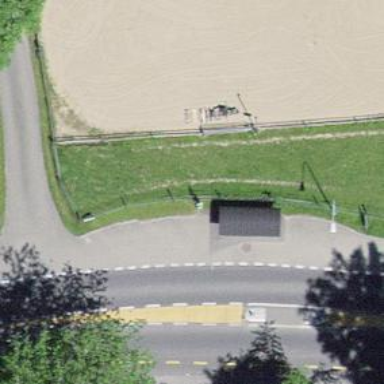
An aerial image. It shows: Shelter for public transport.